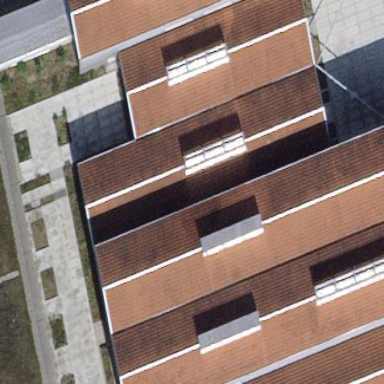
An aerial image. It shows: Building with gabled roof.